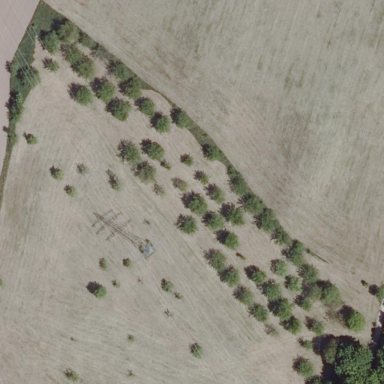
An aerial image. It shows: Orchard.